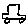
Label: car